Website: crate-barrel
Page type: billing-address
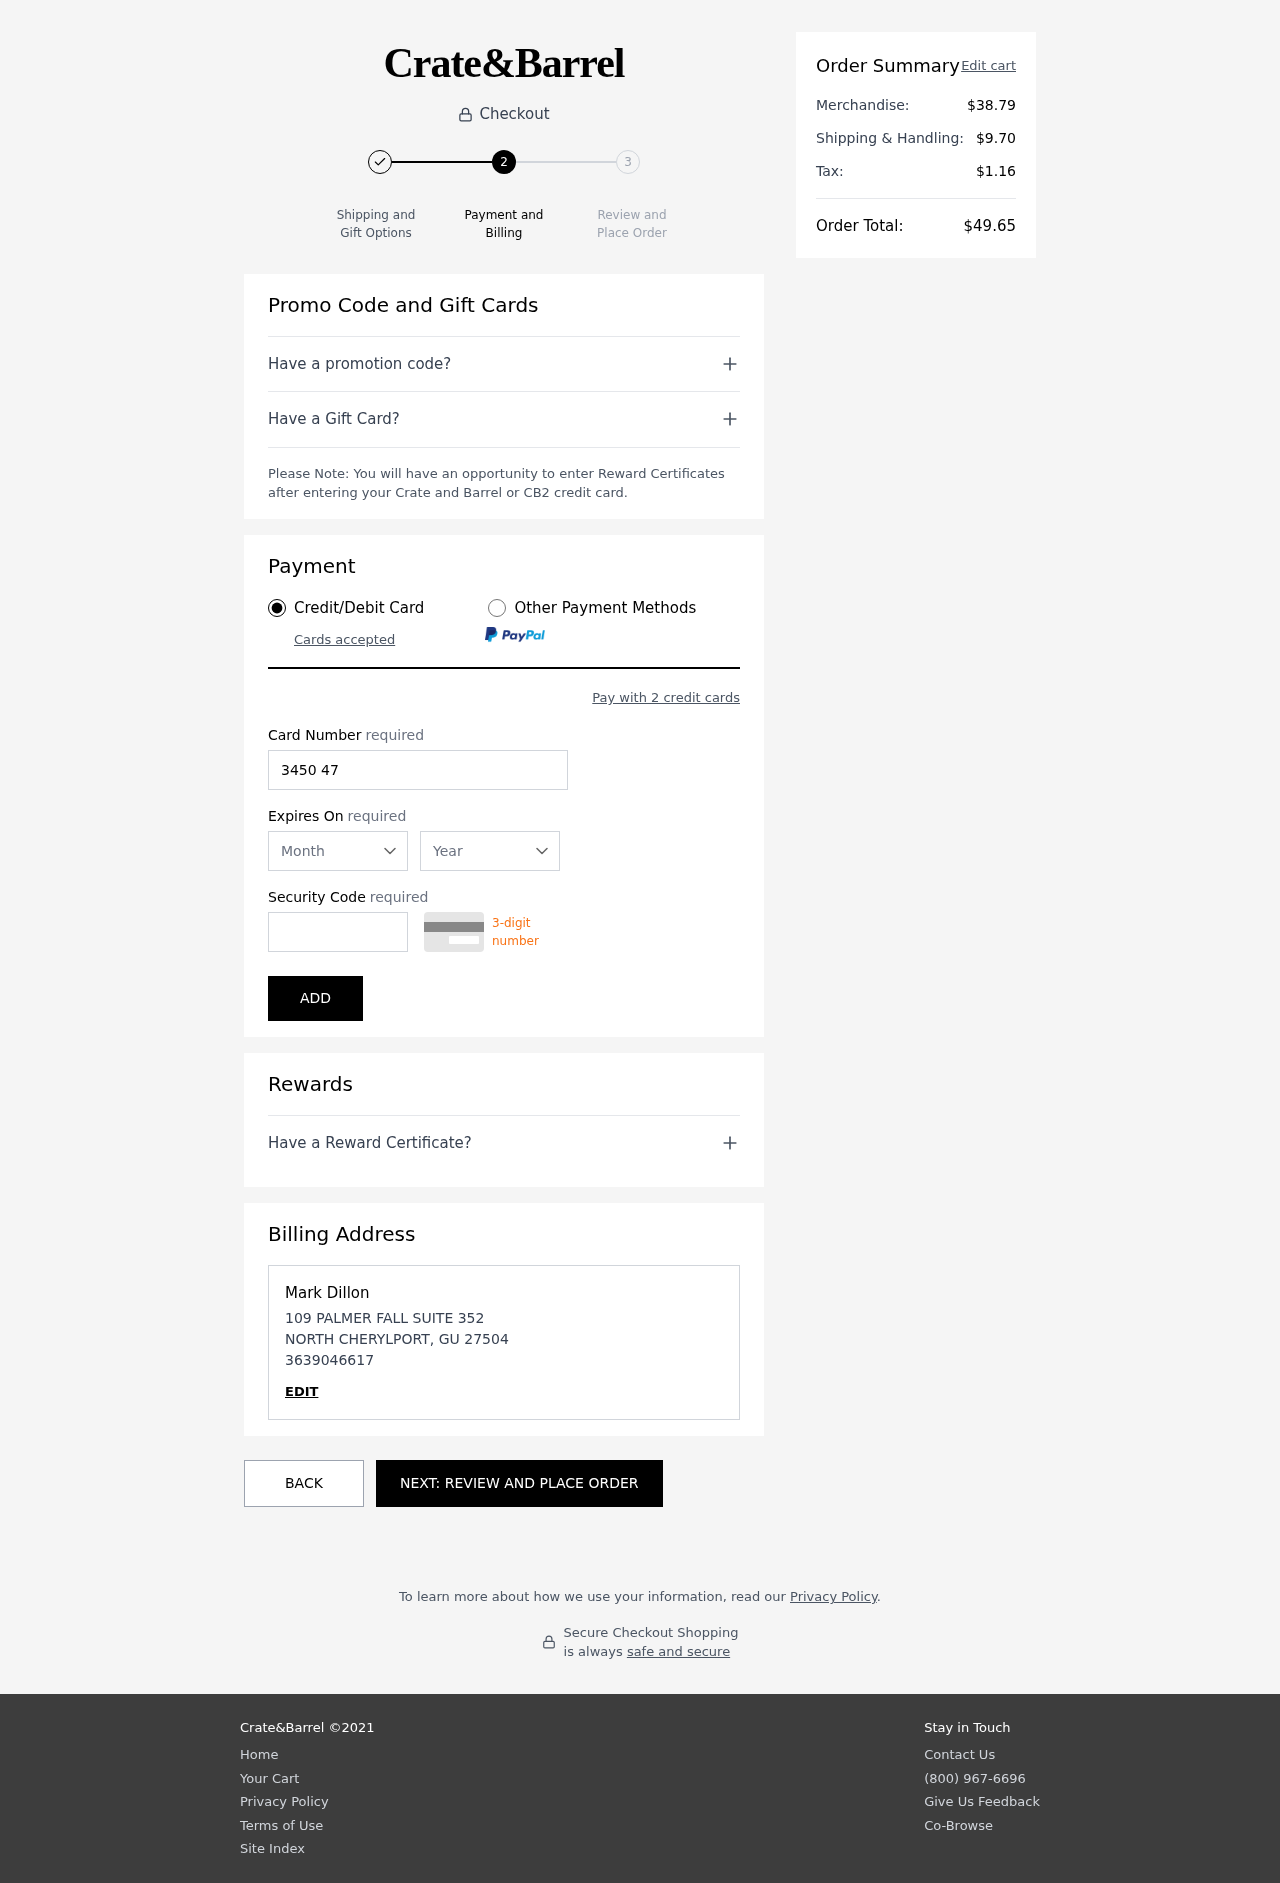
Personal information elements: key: PII_CARD_CVV
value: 9469
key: PII_CARD_EXPIRY_MONTH
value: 10
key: PII_CARD_EXPIRY_YEAR
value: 30
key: PII_CARD_NUMBER
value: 3450 4761 1314 837
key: PII_CITY
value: NORTH CHERYLPORT
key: PII_FULLNAME
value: Mark Dillon
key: PII_PHONE
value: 3639046617
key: PII_POSTCODE
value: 27504
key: PII_STATE_ABBR
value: GU
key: PII_STREET
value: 109 PALMER FALL SUITE 352
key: PII_FIRSTNAME
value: Mark
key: PII_LASTNAME
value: Dillon
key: PII_PHONE_LINE
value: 6617
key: PII_PHONE_SUFFIX
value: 6617
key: PII_STATE
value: GU
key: PII_POSTCODE_FULL
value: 27504
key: PII_PHONE2
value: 3639046617
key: PII_PHONE3
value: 3639046617
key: PII_FULLNAME2
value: Mark Dillon
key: PII_FULLNAME3
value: Mark Dillon
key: PII_FIRSTNAME2
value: Mark
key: PII_FIRSTNAME3
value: Mark
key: PII_LASTNAME2
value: Dillon
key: PII_LASTNAME3
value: Dillon
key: PII_FIRSTNAME_DERIVED
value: Mark
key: PII_LASTNAME_DERIVED
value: Dillon
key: PII_PHONE_NUMERIC
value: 3639046617
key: PII_PHONE_LINE_NUMERIC
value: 6617
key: PII_PHONE_SUFFIX_NUMERIC
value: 6617
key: PII_POSTCODE_NUMERIC
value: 27504
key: PII_PHONE2_NUMERIC
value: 3639046617
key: PII_PHONE3_NUMERIC
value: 3639046617
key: PII_FULLNAME_DERIVED
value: Mark Dillon
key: PII_NAME_FULL_DERIVED
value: Mark Dillon
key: PII_PHONE_DIGITS
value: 3639046617
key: PII_PHONE_LAST4
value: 6617
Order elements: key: ORDER_SUBTOTAL
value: $38.79
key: ORDER_SHIPPING_COST
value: $9.70
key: ORDER_TAX
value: $1.16
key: ORDER_TOTAL
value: $49.65